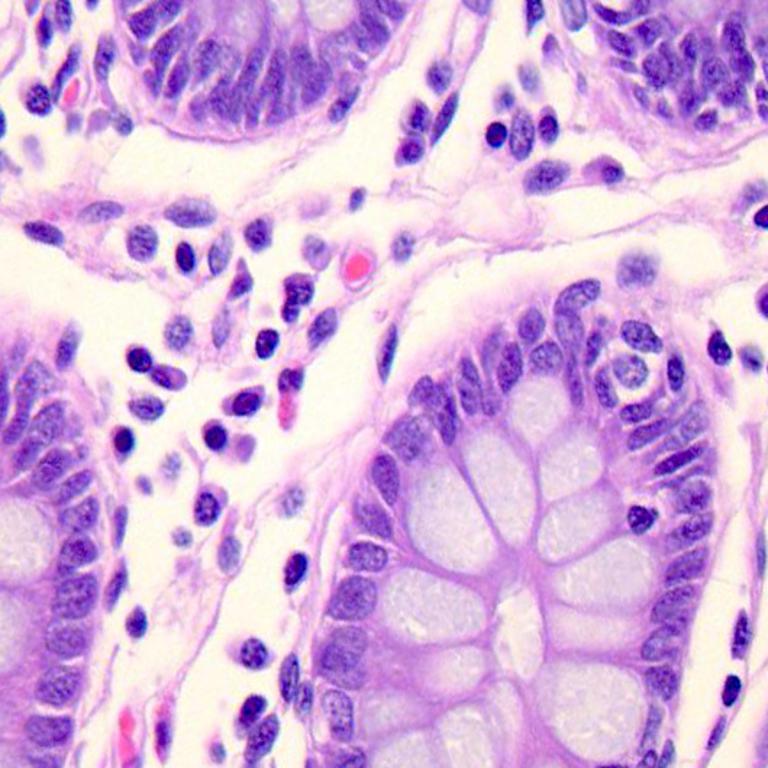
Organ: colon
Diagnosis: benign